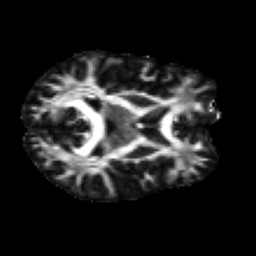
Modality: FA
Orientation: axial
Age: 36
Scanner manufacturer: siemens
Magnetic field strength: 3 T
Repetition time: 2.2 s
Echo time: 0.084 s